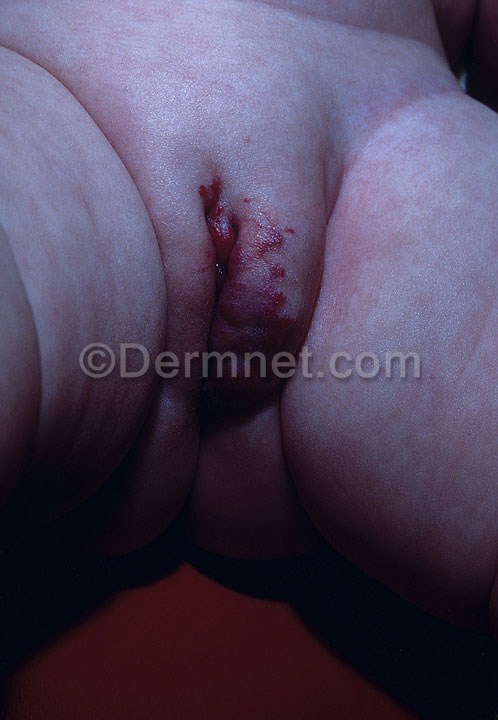
Disease: Vascular Tumors